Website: lowes
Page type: review-order
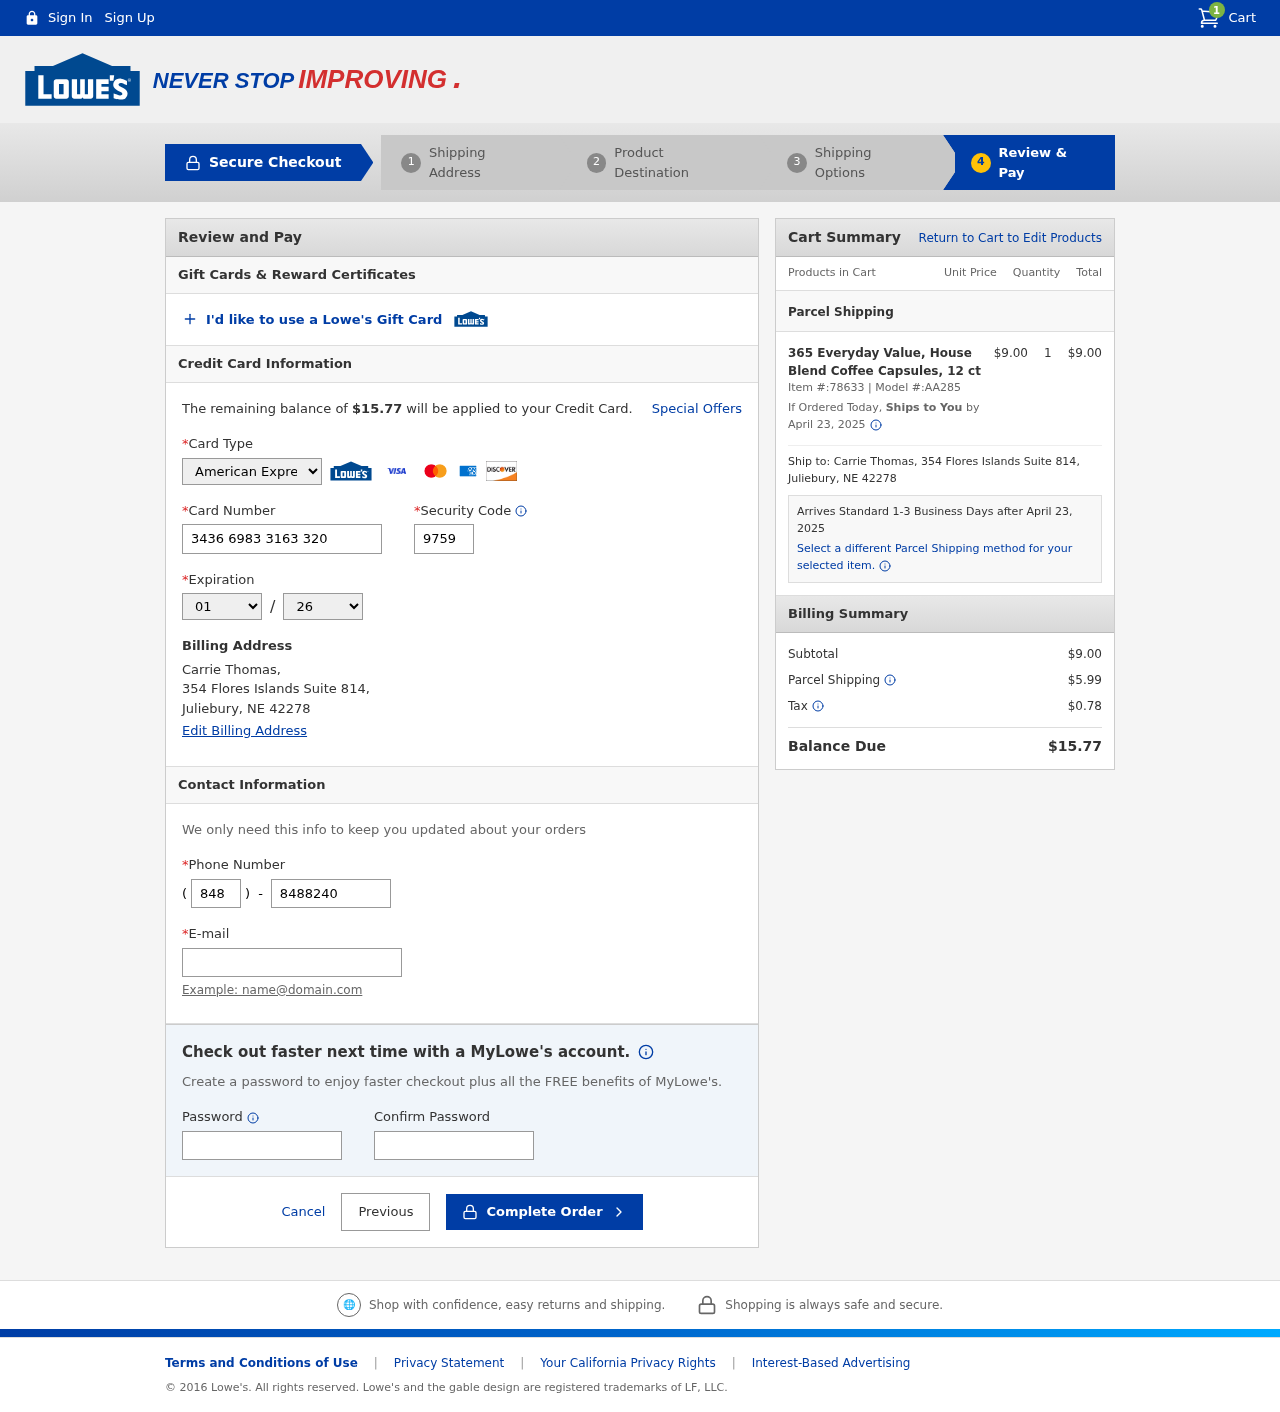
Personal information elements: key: PII_CARD_CVV
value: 9759
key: PII_CARD_EXPIRY_MONTH
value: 01
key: PII_CARD_EXPIRY_YEAR
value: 26
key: PII_CARD_NUMBER
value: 3436 6983 3163 320
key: PII_CARD_TYPE
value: American Express
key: PII_CITY
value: Juliebury
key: PII_EMAIL
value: carriethomas@yahoo.com
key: PII_FULLNAME
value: Carrie Thomas,
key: PII_PHONE
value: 8488240553
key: PII_PHONE_AREA
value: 848
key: PII_POSTCODE
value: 42278
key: PII_STATE_ABBR
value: NE
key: PII_STREET
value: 354 Flores Islands Suite 814
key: PII_STREET
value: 354 Flores Islands Suite 814,
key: PII_FULLNAME2
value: Carrie Thomas
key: PII_POSTCODE_FULL
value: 42278
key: PII_CITY_STATE
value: Juliebury, NE
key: PII_CITY_STATE_ZIP
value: Juliebury, NE 42278
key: PII_POSTCODE_NUMERIC
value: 42278
Product elements: key: PRODUCT1_NAME
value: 365 Everyday Value, House Blend Coffee Capsules, 12 ct
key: PRODUCT1_PRICE
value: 9
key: PRODUCT1_QUANTITY
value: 1
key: PRODUCT1_ITEM_NUMBER
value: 78633
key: PRODUCT1_MODEL_NUMBER
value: AA285
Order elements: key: ORDER_NUM_ITEMS
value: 1
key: ORDER_TOTAL
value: $15.77
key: ORDER_SHIPPING_DATE
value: April 23, 2025
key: ORDER_SUBTOTAL
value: $9.00
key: ORDER_SHIPPING_DATE2
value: April 23, 2025
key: ORDER_SUBTOTAL2
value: $9.00
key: ORDER_SHIPPING_COST
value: $5.99
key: ORDER_TAX
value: $0.78